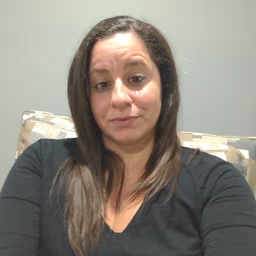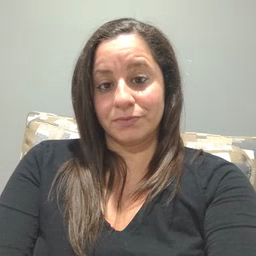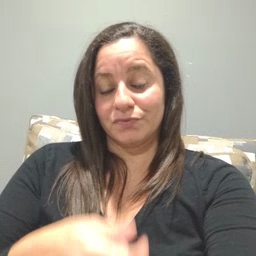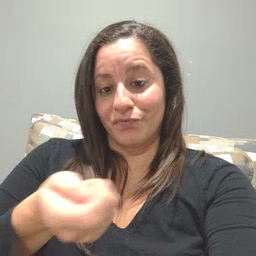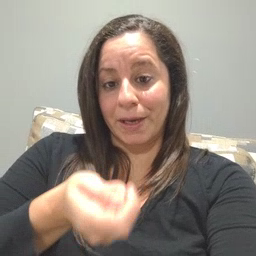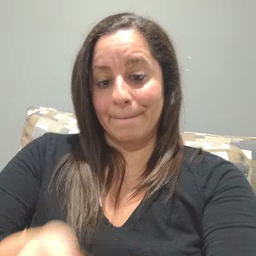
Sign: vacuum